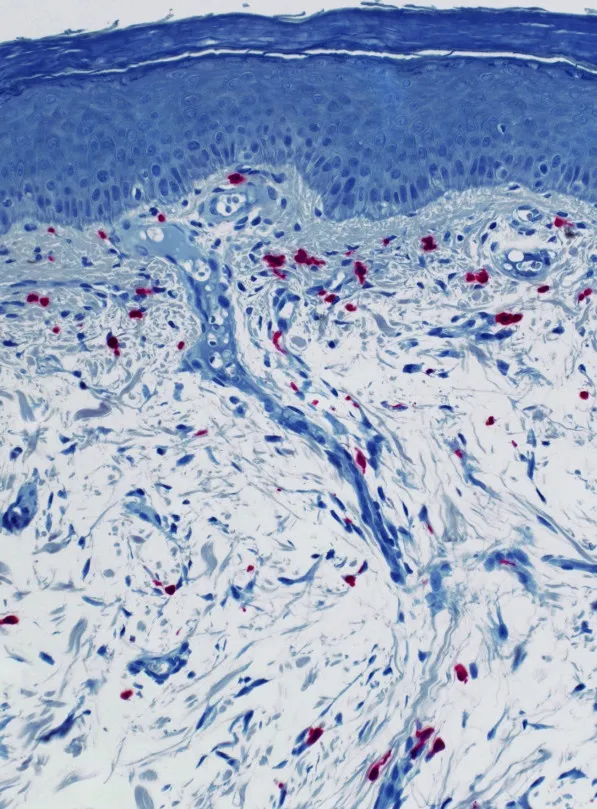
Immunhistochemistry unveiling sporadic lymphocytes beside a high number of anti-mastcell-tryptase+ cells within the subepithelial perivascular infiltrate.
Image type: pathology (h&e)